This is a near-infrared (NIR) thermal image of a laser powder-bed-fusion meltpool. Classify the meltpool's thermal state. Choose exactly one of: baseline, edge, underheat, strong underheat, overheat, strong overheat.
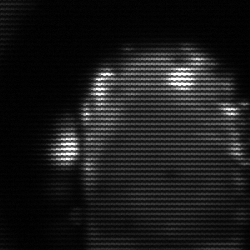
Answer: baseline